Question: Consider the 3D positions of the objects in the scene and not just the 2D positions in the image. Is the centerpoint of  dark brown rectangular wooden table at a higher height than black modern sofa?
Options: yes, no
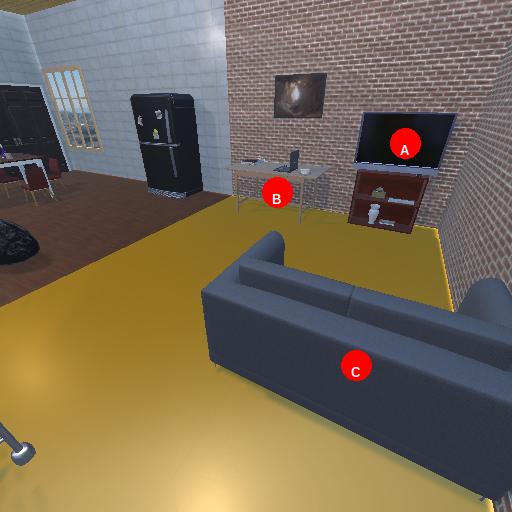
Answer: yes